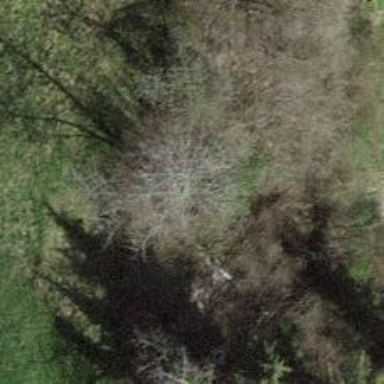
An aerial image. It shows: Single tag "natural: tree."